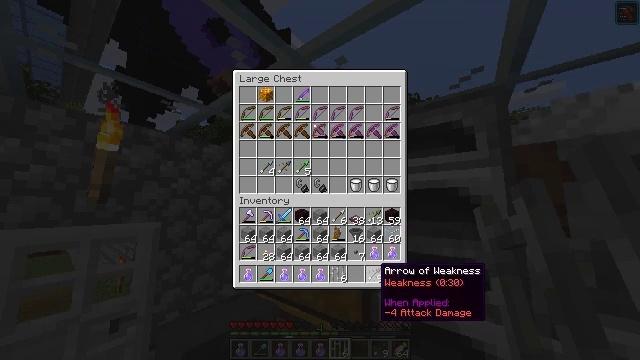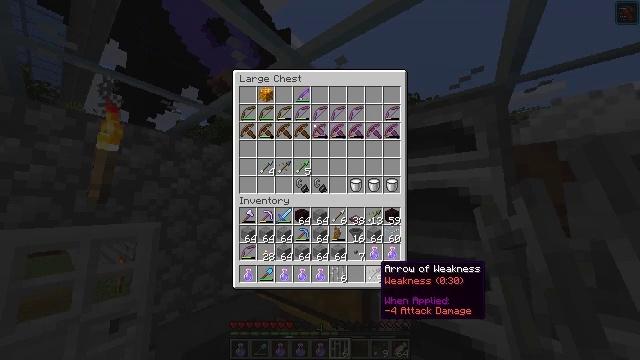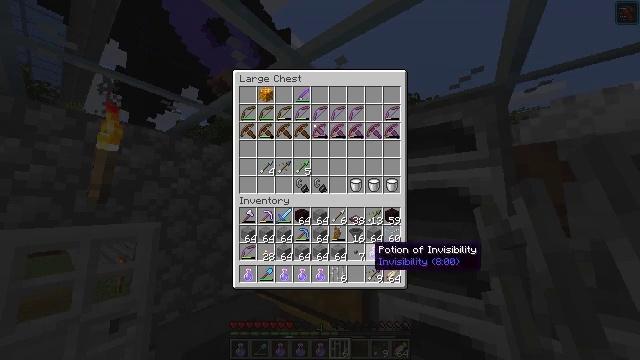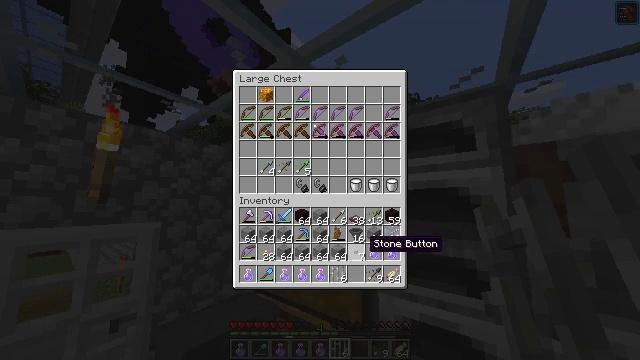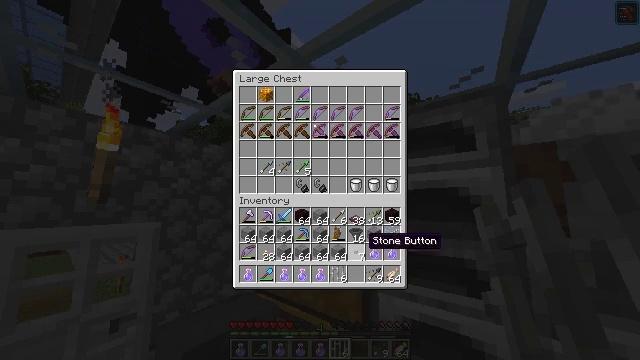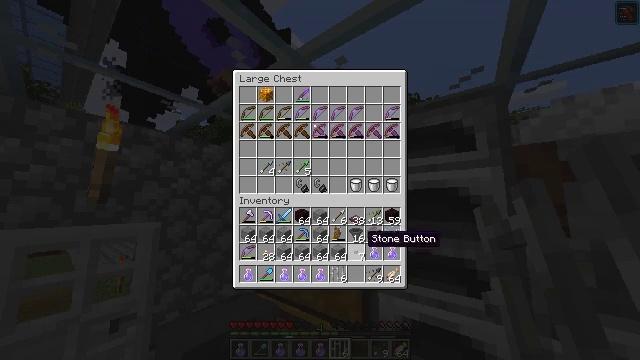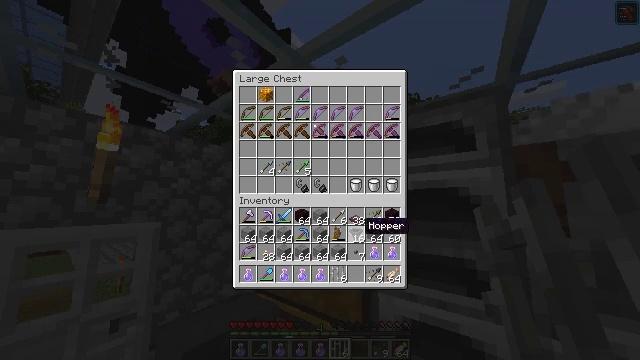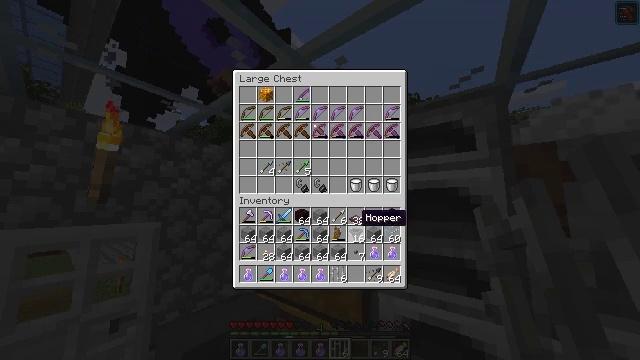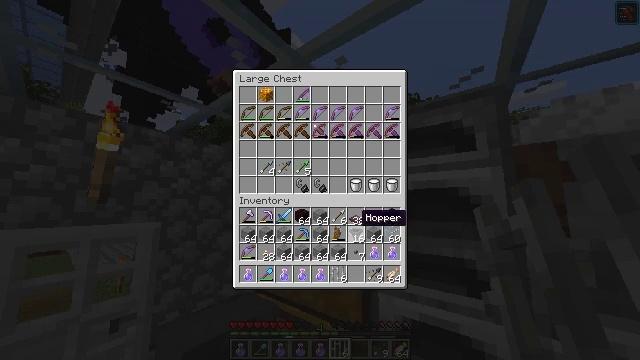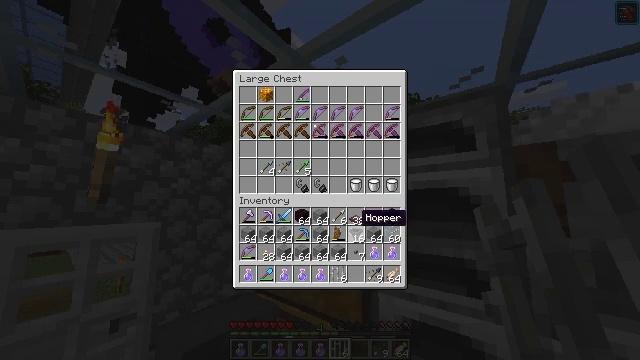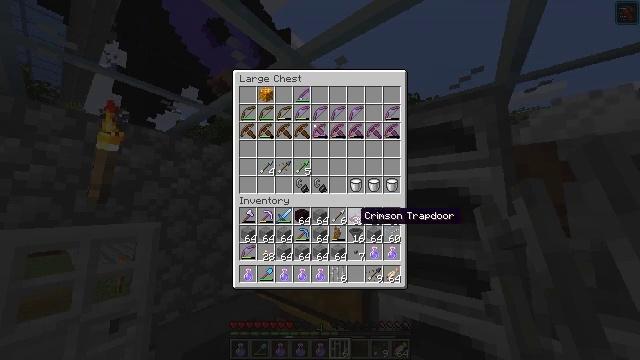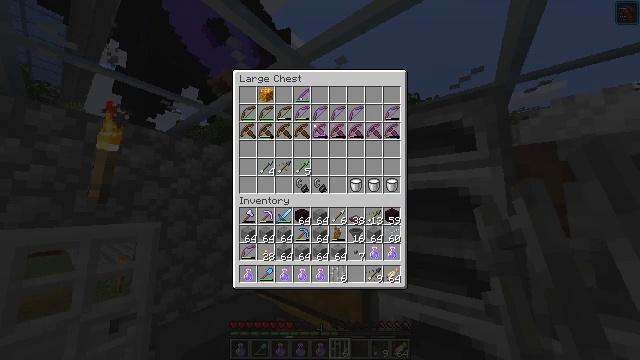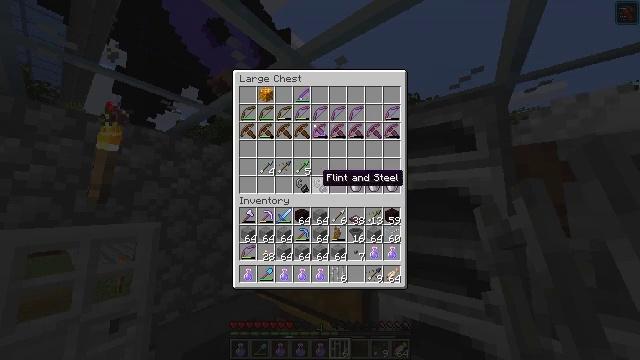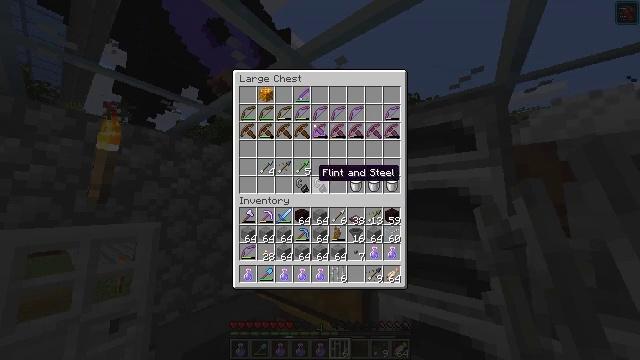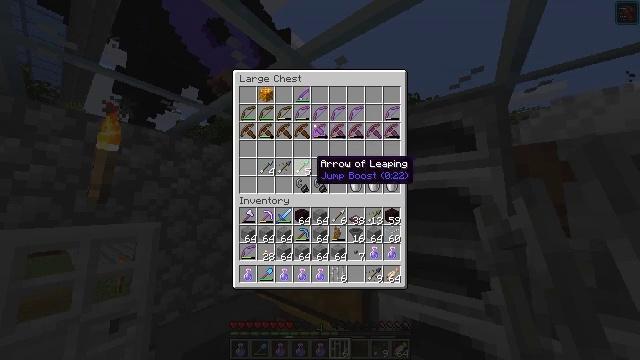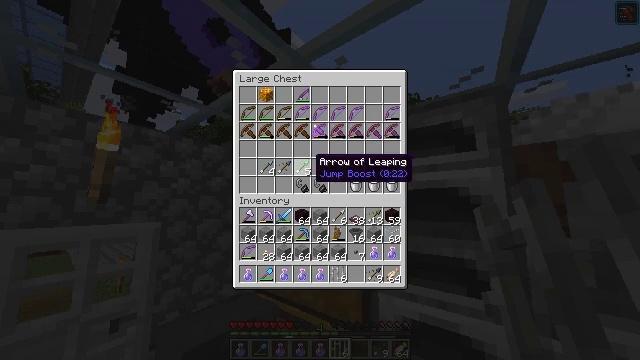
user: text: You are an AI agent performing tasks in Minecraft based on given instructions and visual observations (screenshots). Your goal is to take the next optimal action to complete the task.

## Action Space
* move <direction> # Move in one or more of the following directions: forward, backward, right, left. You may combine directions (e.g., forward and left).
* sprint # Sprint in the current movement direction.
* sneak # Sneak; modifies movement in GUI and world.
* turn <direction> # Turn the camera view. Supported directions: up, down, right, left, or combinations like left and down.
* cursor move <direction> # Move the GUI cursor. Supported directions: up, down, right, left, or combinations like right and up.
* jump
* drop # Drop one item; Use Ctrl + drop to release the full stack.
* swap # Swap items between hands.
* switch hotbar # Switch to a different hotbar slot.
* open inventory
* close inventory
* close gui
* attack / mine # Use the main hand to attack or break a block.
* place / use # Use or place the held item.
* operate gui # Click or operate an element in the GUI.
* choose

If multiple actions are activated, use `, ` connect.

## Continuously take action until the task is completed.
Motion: motion action
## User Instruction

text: Destroy the iron bars to open a path.
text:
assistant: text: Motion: no_op
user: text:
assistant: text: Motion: cursor move up
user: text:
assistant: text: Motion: no_op
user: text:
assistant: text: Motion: no_op
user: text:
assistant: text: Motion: no_op
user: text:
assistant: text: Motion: cursor move up
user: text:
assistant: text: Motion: cursor move up
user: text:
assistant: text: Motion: no_op
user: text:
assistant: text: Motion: no_op
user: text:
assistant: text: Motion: no_op
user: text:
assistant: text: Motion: cursor move left and up
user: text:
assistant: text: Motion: cursor move left and up
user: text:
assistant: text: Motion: no_op
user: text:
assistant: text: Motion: cursor move up
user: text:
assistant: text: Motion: no_op
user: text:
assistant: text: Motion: no_op
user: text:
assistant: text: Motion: no_op
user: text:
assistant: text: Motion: no_op
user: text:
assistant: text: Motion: no_op
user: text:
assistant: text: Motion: no_op
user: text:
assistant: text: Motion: no_op
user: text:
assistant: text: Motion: cursor move right and down
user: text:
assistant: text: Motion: cursor move right and down
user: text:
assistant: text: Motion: cursor move right and down
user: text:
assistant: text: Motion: cursor move right and down
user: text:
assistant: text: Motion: no_op
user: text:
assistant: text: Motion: no_op
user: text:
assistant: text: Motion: no_op
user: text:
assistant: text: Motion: no_op
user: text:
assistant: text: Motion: no_op